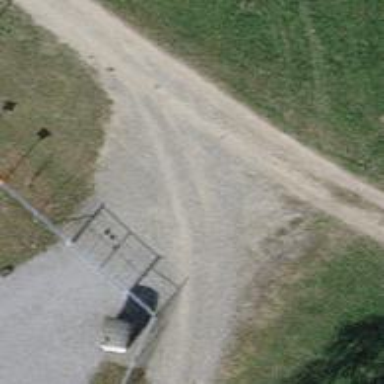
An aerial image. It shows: Compacted agricultural track with grade2 tracktype suitable for agricultural vehicles.